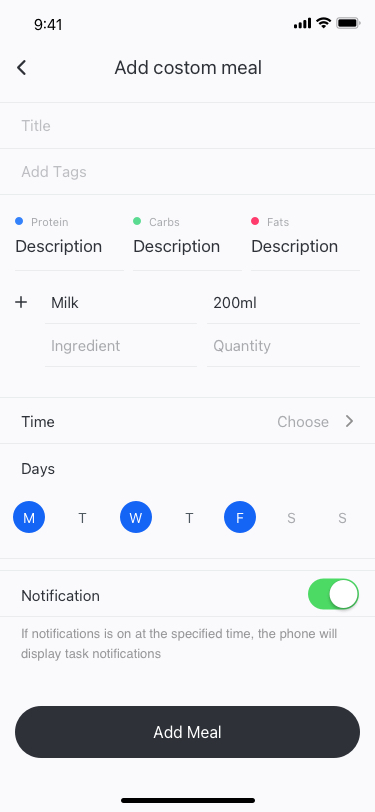
Text in this UI design:
Add costom meal
Protein
Carbs
Fats
Description
Description
Description
Milk
200ml
Ingredient
Quantity
Time
Choose
Days
M
T
W
T
F
S
S
Notification
If notifications is on at the specified time, the phone will display task notifications